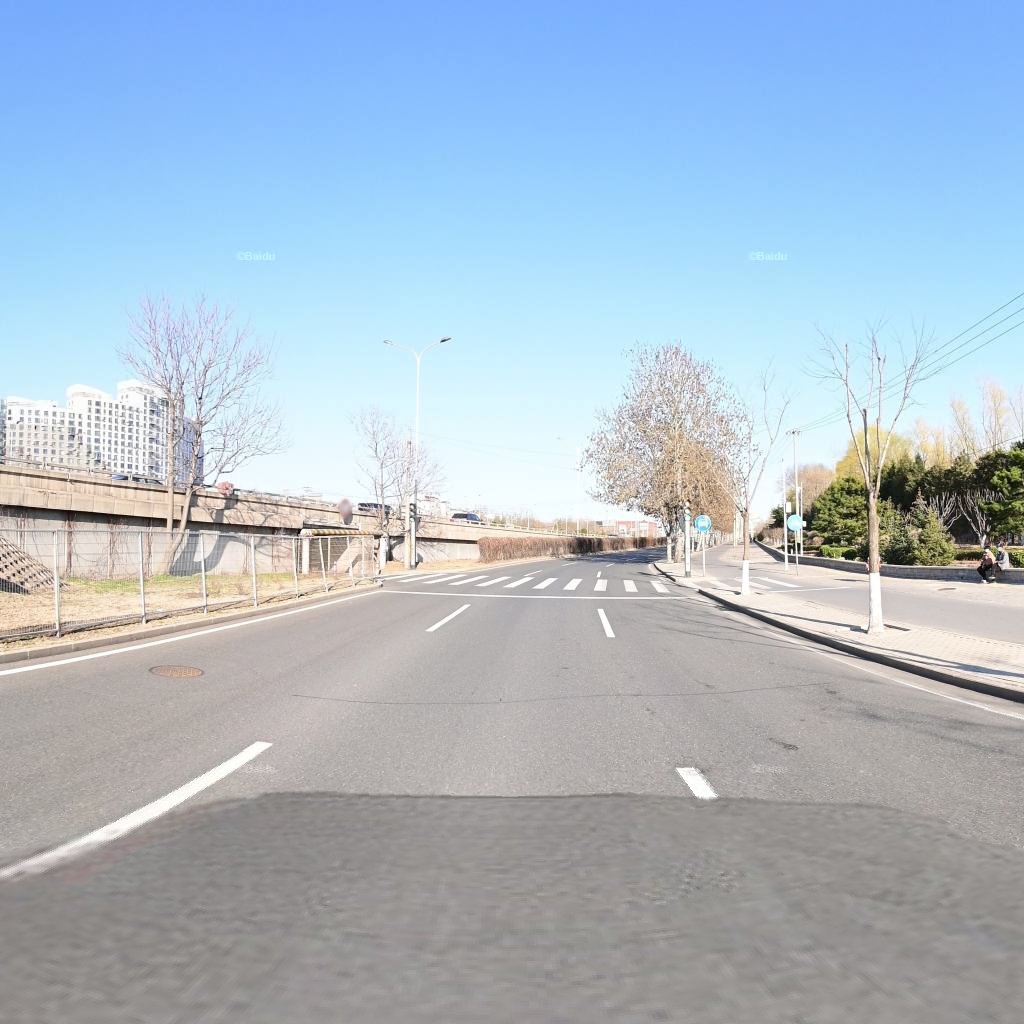
Region: Chaoyang
Road damage annotations: transverse patch, manhole cover